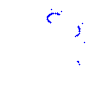
Particle: proton